Aerial crown-view tile of a tropical tree (Barro Colorado Island, Panama), acquired 20250317:
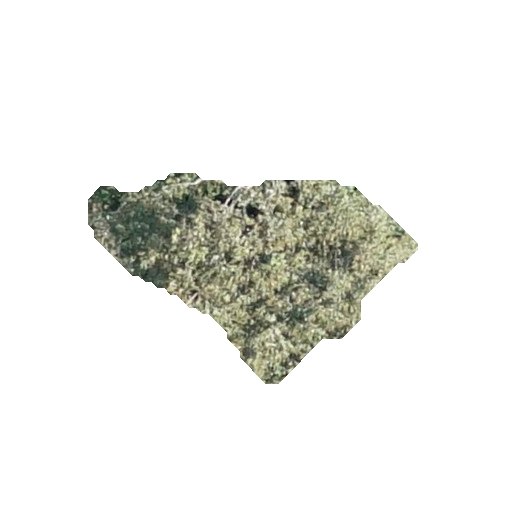
Species: Luehea seemannii
GBIF accepted scientific name: Luehea seemannii
Crown area: 59.172 m²